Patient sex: M
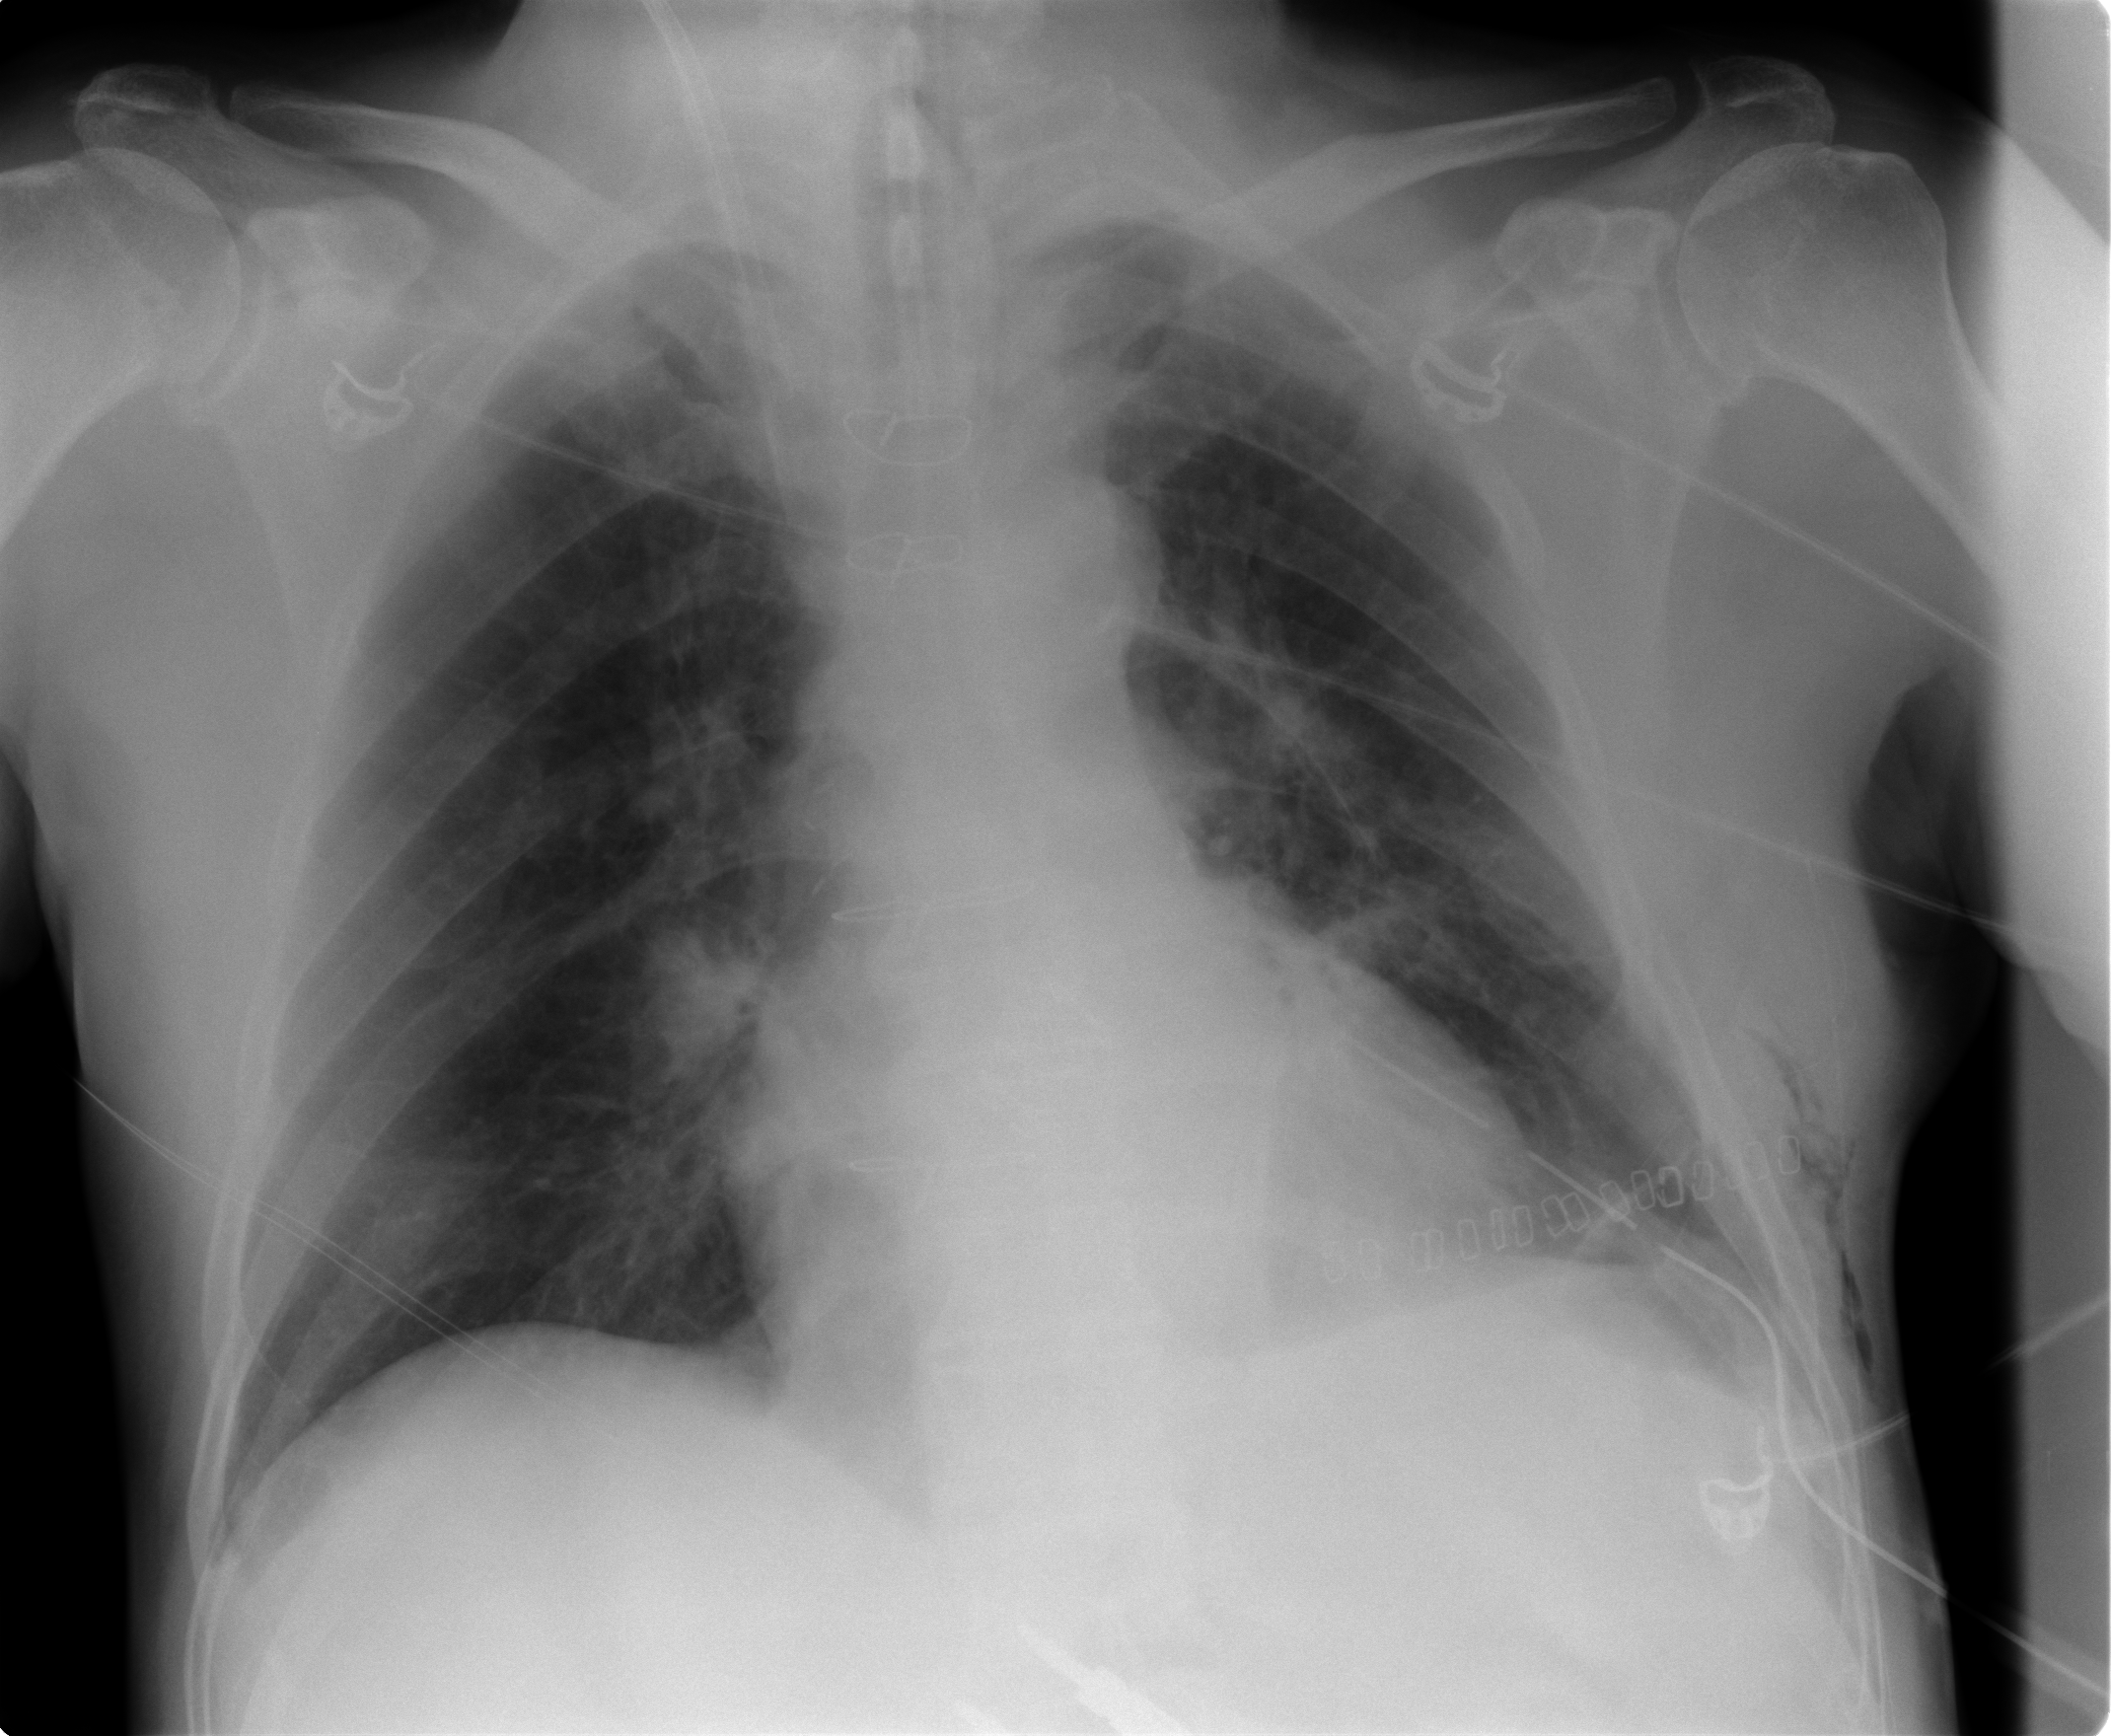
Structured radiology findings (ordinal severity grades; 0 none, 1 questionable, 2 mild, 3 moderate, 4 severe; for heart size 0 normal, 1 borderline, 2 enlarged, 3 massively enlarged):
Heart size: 0
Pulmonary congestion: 0
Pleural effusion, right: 0
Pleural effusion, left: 0
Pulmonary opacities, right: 0
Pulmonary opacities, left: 0
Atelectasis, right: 0
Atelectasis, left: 2